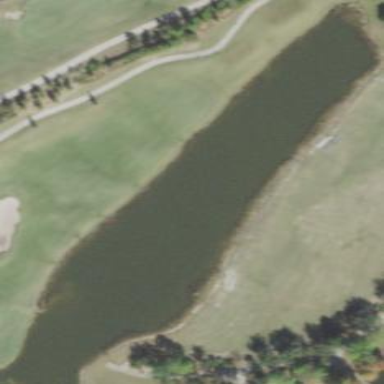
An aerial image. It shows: Picturesque scene of golf course with lateral water hazard.